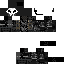
A female skeleton skin with dark skin, wearing brown helmet dressed in a black robe top and black pants, featuring a closed mouth.